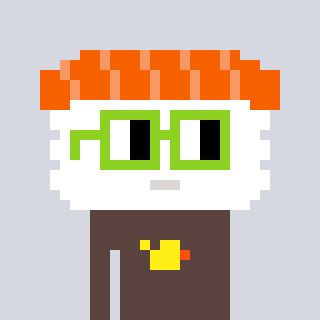
a pixel art character with square light green glasses, a nigiri-shaped head and a darkbrown-colored body on a cool background